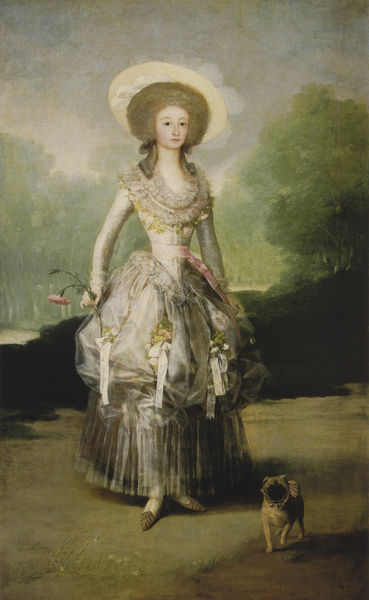
Titel: Mariana de Pontejos
Künstler: Francisco José Goya Lucientes
Standort: Washington (District of Columbia)
Institution: National Gallery of Art
Schlagwörter: baum, blau, dunkel, fuß, gemälde, himmel, schatten, wasser, weiß, wolken, bäume, fluss, gelb, grün, landschaft, mädchen, see, ausschnitt, blume, blumen, braun, frankreich, frau, frisur, grau, haar, hell, hintergrund, hut, kleid, licht, mund, nase, pastell, schwarz, straße, blick, blüte, dame, gras, gürtel, hund, park, rose, rot, tier, weg, wiese, wolke, malerei, rock, schleife, arm, augen, band, barock, blass, falten, gesicht, kragen, mensch, spitze, stehen, ärmel, bildnis, hals, portrait, porträt, öl, gräser, horizont, hügel, natur, gehen, pfad, boden, haare, pose, stehend, stoff, stoffe, adel, rokkoko, spitzen, schleifen, dekollete, dekolletee, england, gainsborough, locken, rokoko, rosa, schultern, seide, traurig, wald, garten, adelige, beine, federbusch, hündchen, taille, füße, halsband, rote blume, schuhe, tüll, zöpfe, berge, hellbraun, mauer, nebel, weis, rand, promenade, hands, hat, white, black, braut, collar, dress, face, female, france, green, hair, lace, lady, nose, painting, skirt, spitz, wall, woman, floral, goya, flowers, gown, pink, brown, sandalen, kontrapost, langweilig, rüschen, fein, krempe, sonnenhut, stehende, satin, strümpfe, unterrock, spaziergang, erdboden, traurigkeit, haustier, stengel, deko, portait, posieren, schuh, nelke, stängel, ganzkörper, ganzfigur, nimbus, sad, flower, clouds, sky, tree, girl, landscape, nature, water, bleich, lane, trees, korsett, baroque, eyes, feet, ribbon, sash, adelig, adlige, flat, grass, river, garden, path, standporträt, bode, spielbein, standbein, bänder, bodice, color, shadow, chin, mouth, silk, dog, boxer, bauschig, huit, englisch, wegesrand, victorian, dirt, outside, royal, leaves, cul, watercolor, ground, aristokratie, ears, shoe, shoes, spazierweg, rüschchen, animal, eye, fingers, blumig, slippers, lips, pale, outdoors, organza, shadows, elegant, cheek, mops, maschen, köter, reynolds, ribbons, rococo, standing, pet, klaid, ganzkörperportrait, psoe, ballet, überrock, plissée, spitzschuhe, gainsbourough, dekolltée, bustle, queen, wite, adelsporträt, bilnid, englisches fräulein, gaisborough, margerithe, nebeln, schoßhündechen, 19th century, p, ba, himmel#, pig, 18th century, brows, tress, sheer, petals, vintage, sweet, bug, #dame, puppy, pug, kleidbäume, huamn, treex, independent